Here is a 2-D grayscale rendering of raw bearing vibration samples (signal-to-image). Diagnose the bearing from this image, choosing from: normal, inner_race, outer_race, ball.
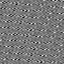
Answer: inner_race